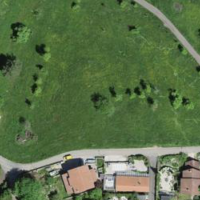
EUNIS habitat code: 41
Species observed at this site:
Poa pratensis